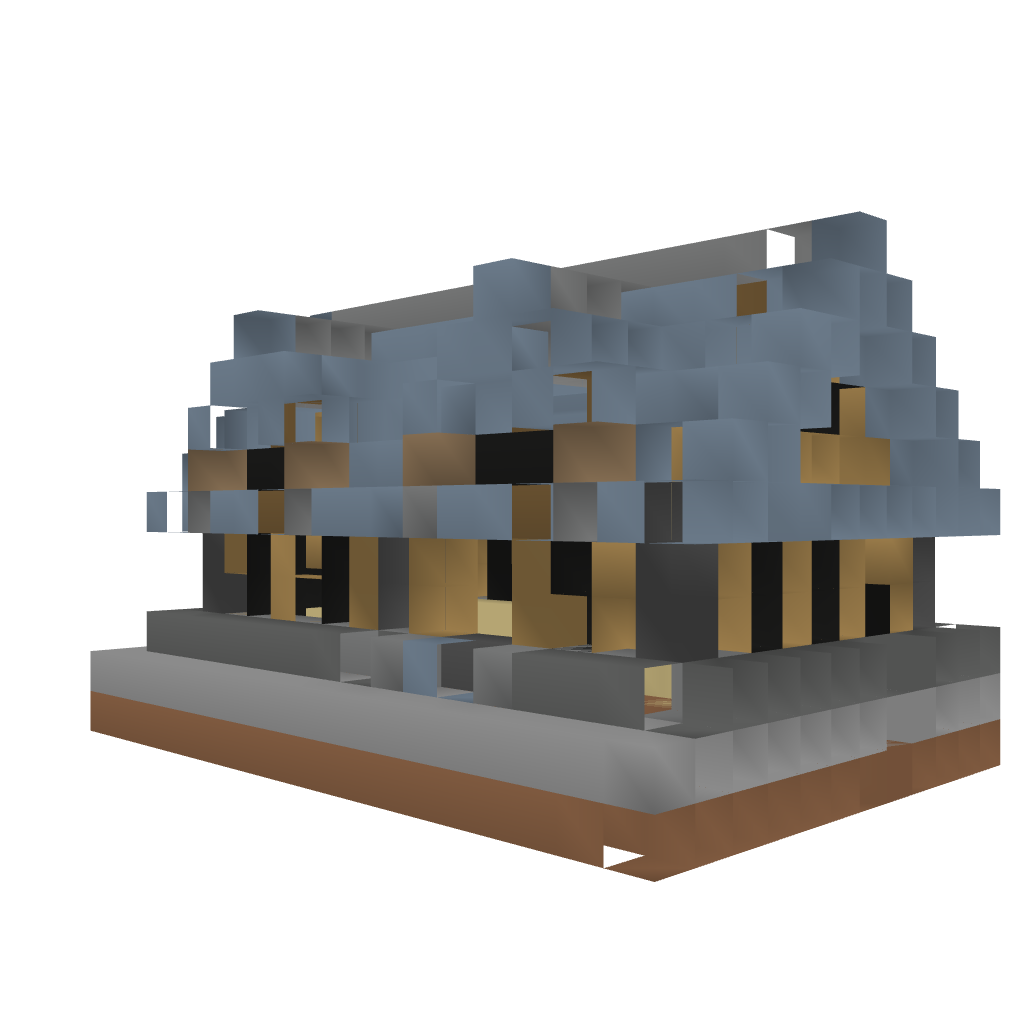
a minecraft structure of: Basic survival house 3